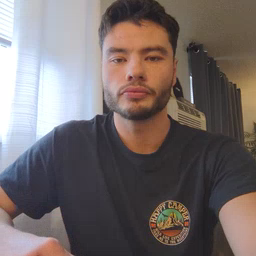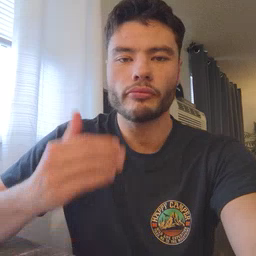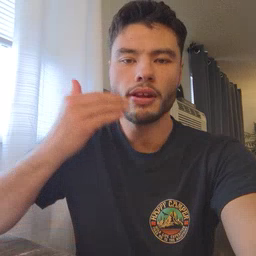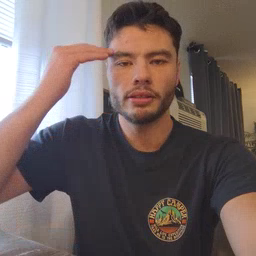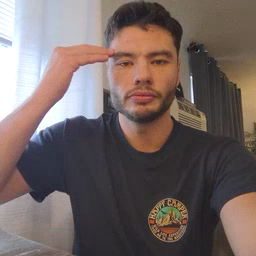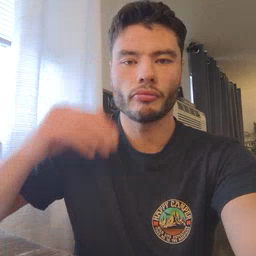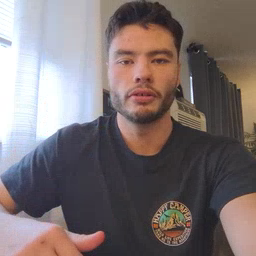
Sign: head